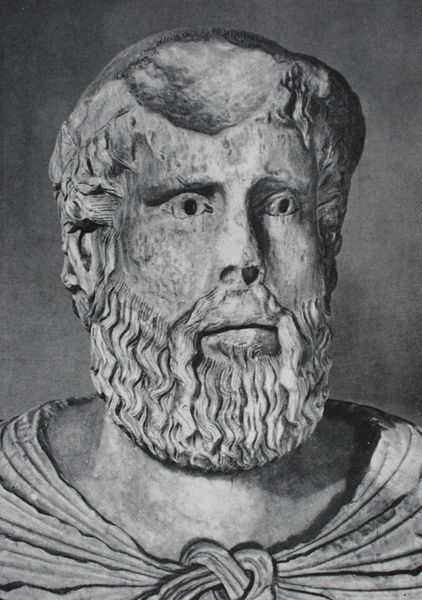
Titel: Kopf der sogenannten Vinea-Büste (Pier delle Vigne) - Skulptur für die Brückentoranlage von Capua
Standort: Capua
Institution: Museo Campano
Schlagwörter: kopf, mann, schatten, umhang, weiß, frisur, grau, haar, licht, marmor, mund, nase, ohr, schwarz, stirn, zeichnung, blick, tuch, haube, bart, augen, falten, knoten, stein, vollbart, bildnis, hals, herr, portrait, porträt, gewand, haare, mantel, kinn, lippen, locken, ohren, skulptur, statue, ton, moderne, kaiser, streng, büste, bronze, foto, fotografie, photographie, antike, loch, schwarzweiß, augenhöhlen, herrscher, nasenlöcher, photo, schultertuch, antik, toga, griechisch, grieche, aufnahme, kurzhaar, strähnen, mamor, beschädigt, ewand, haasre, verknotet, gemeiselt, capua, travertin